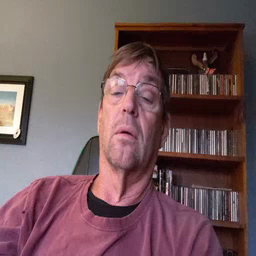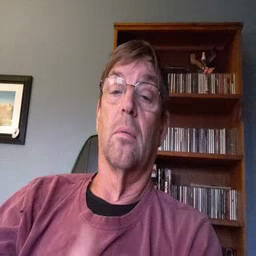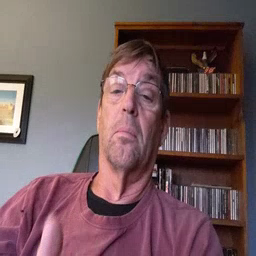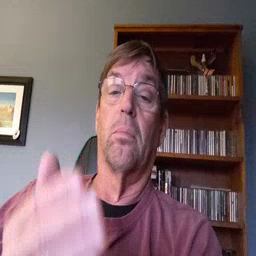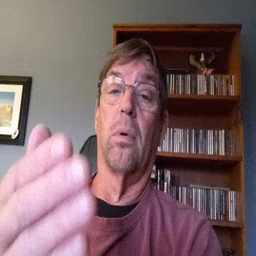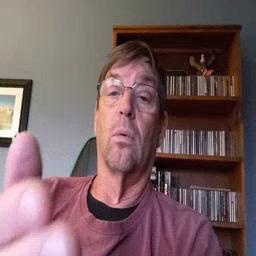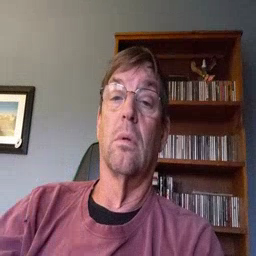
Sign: boat